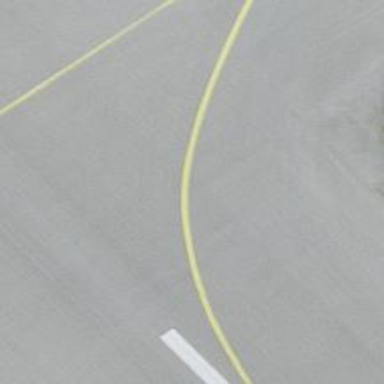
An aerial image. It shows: View of taxiway at the airport.